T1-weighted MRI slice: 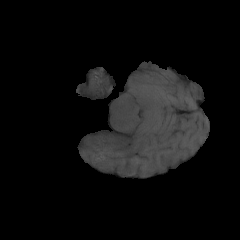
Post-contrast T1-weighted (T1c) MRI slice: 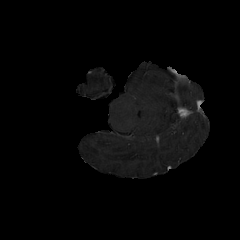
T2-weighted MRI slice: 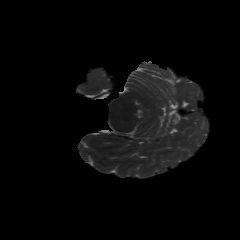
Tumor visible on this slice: no